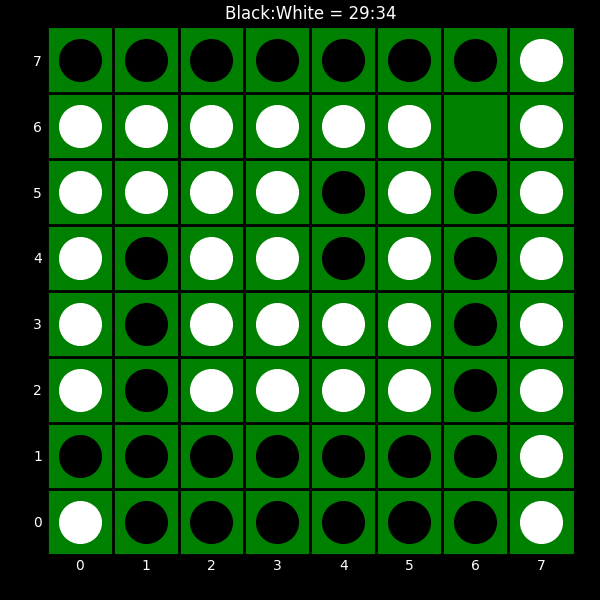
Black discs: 29
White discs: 34